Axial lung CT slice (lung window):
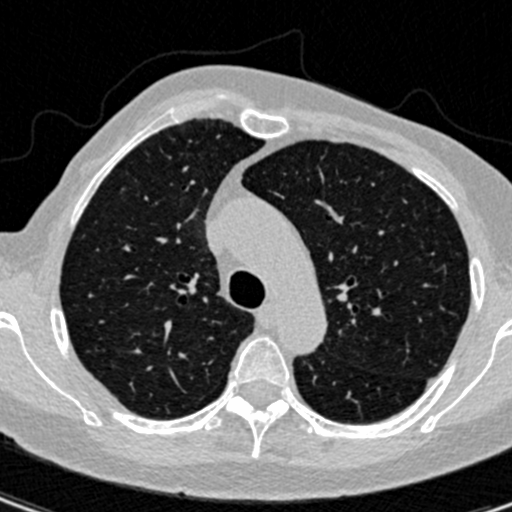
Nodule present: no